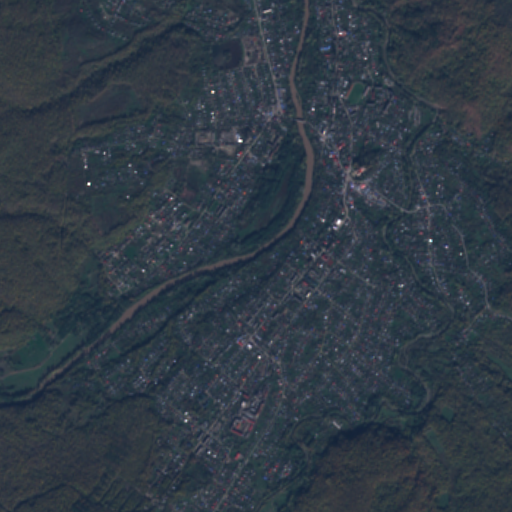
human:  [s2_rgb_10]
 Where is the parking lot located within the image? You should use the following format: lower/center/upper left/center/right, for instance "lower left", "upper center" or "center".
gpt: The parking lot is located in the center right of the image.
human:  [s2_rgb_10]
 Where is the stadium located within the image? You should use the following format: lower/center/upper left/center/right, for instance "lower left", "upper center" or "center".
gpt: The stadium is located in the upper right of the image.
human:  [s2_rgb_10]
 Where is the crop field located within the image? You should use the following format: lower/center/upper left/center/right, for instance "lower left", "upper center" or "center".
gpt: There is no crop field in the image.